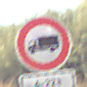
Verkehrszeichen: VerbotFuerKraftfahrzeugeUeberDreiKommaFuenfTonnen
Zusatzzeichen unten: ZeitangabenMitBeschraenkungAufWochentage4
Umgebung: Outdoor, Nature
Tageszeit: MorningAfternoon
Wetter: PartlyCloudy
Licht: Natural
Jahreszeit: NotSpecified
Kontrast: HighContrast